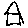
Label: house